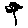
Label: flower